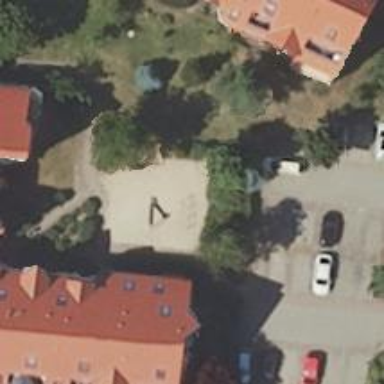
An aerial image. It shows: Playground area for leisure activities on the land.